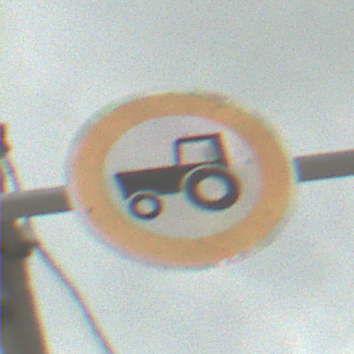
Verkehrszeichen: VerbotKraftfahrzeugeZuegeNichtSchneller25
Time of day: MorningAfternoon
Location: Outdoor (Suburban)
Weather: PartlyCloudy
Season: NotSpecified
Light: Natural